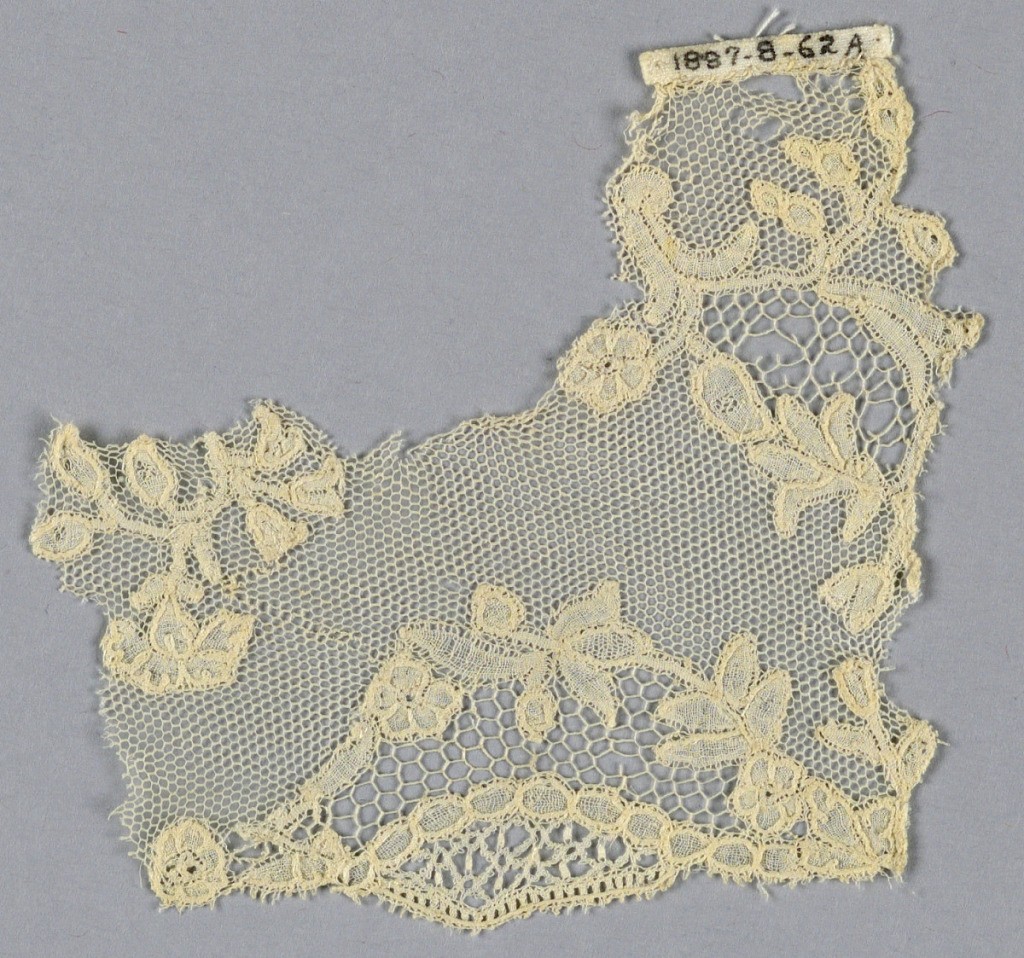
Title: Fragment
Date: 1750–1800
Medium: linen Technique: bobbin lace (Brussels-style)
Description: Fragment wtih a small-scale meandering floral design. Oval scrolls on the edges have decorative filling stitches. Vrai droschel ground.